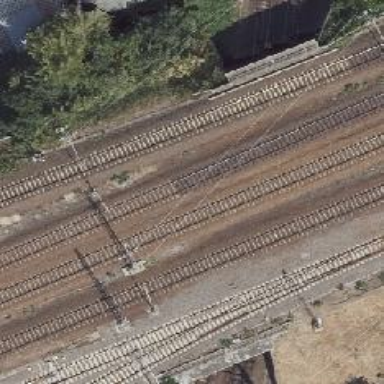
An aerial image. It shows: Bridge over electrified railway with contact lines.